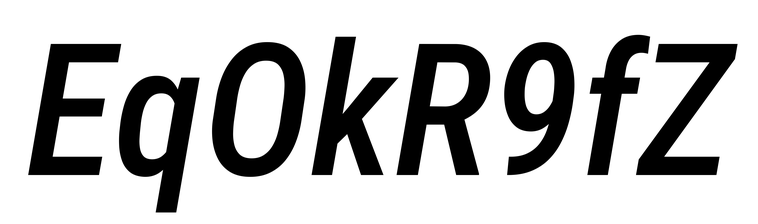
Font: Roboto-Italic_Condensed_Medium_Italic